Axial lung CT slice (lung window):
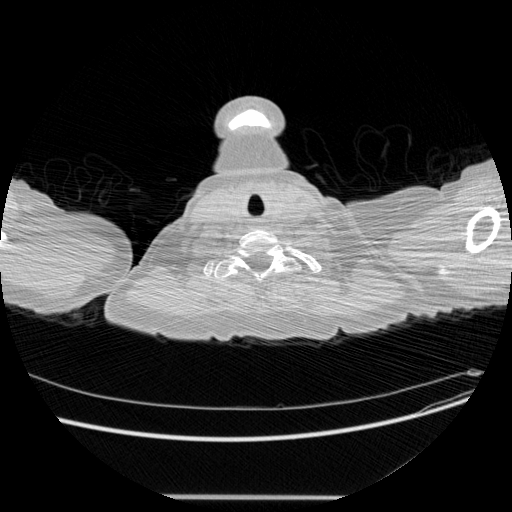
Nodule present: no